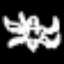
Label: octagon